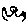
Label: bird